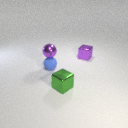
small blue rubber sphere to the left of small green metal cube